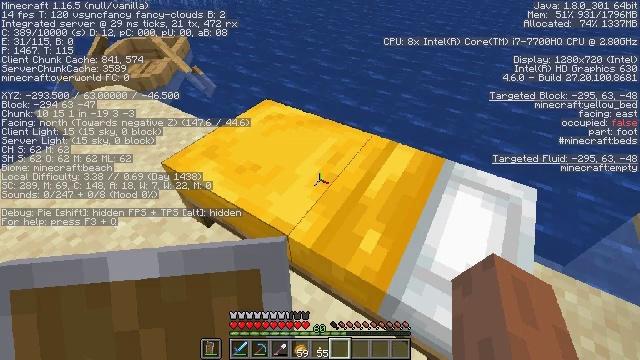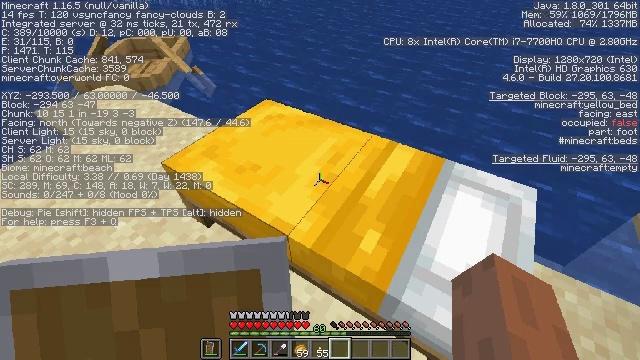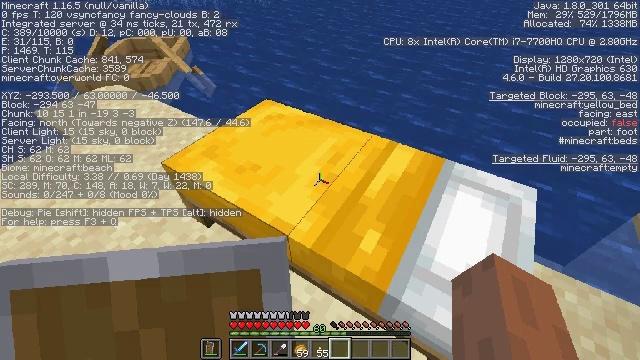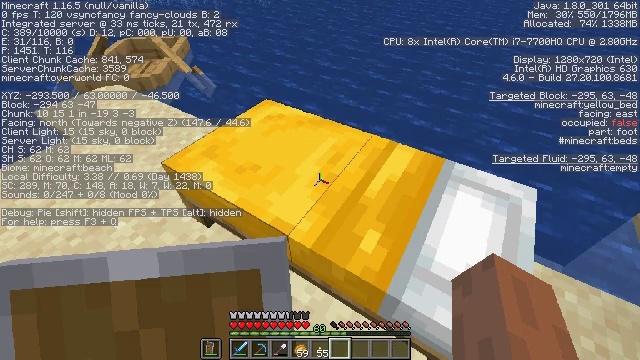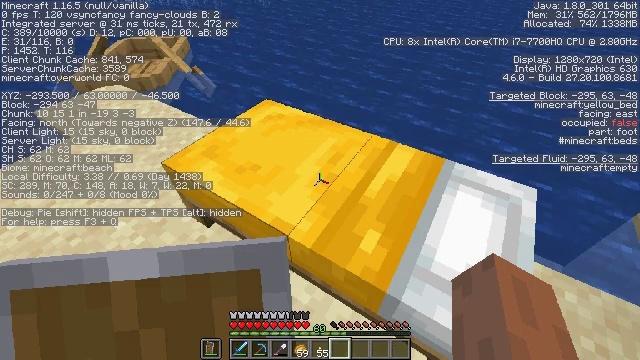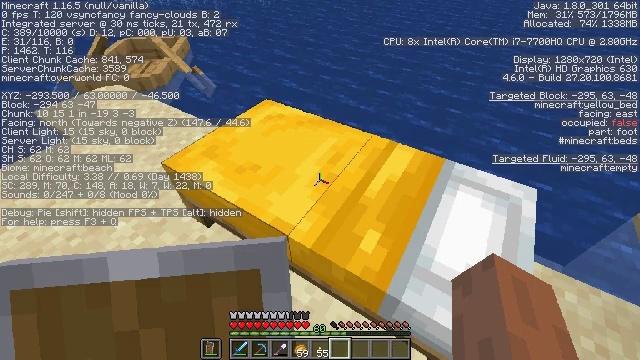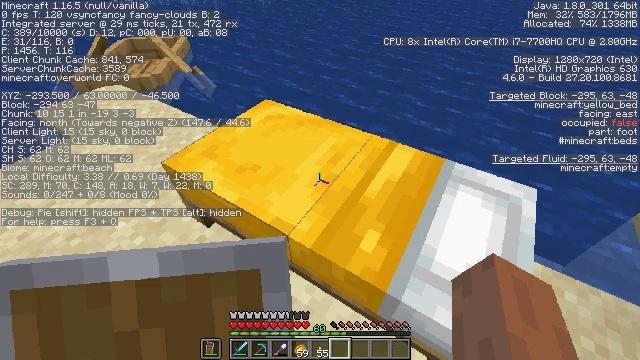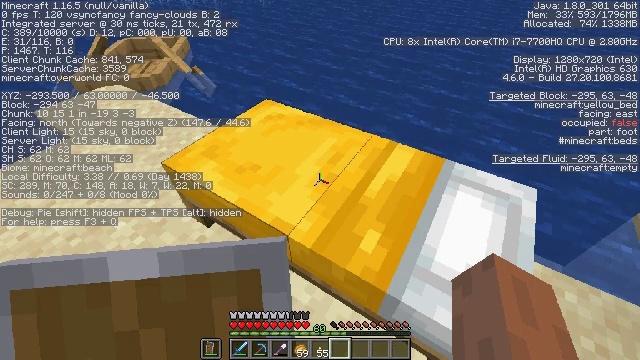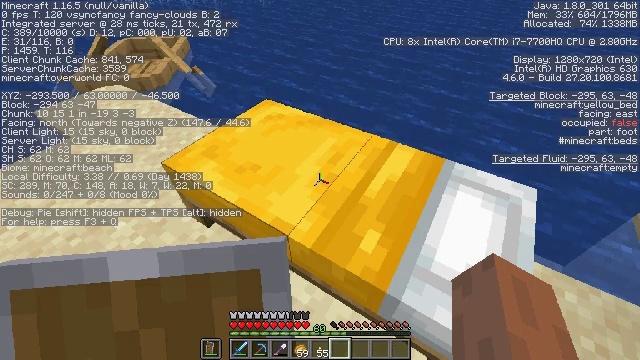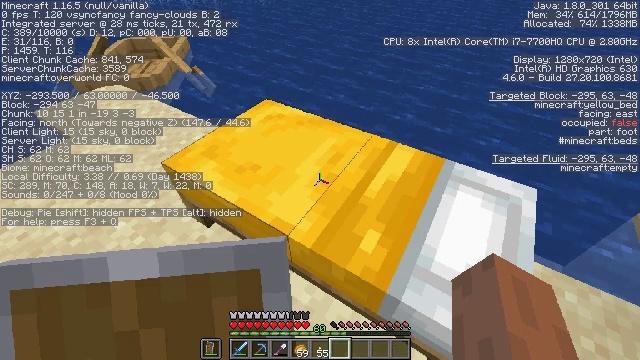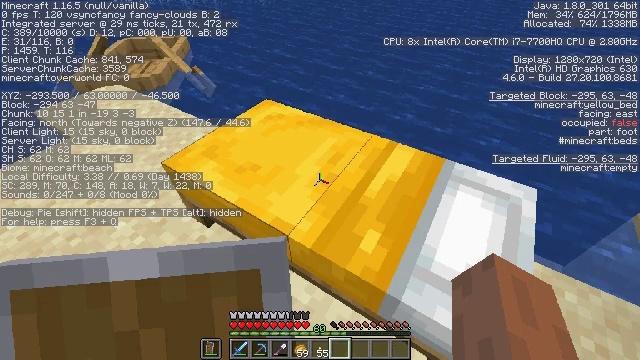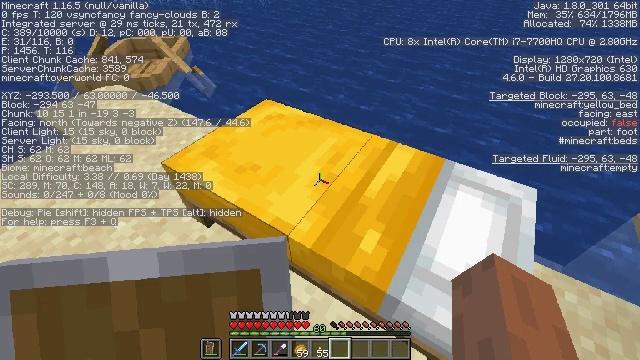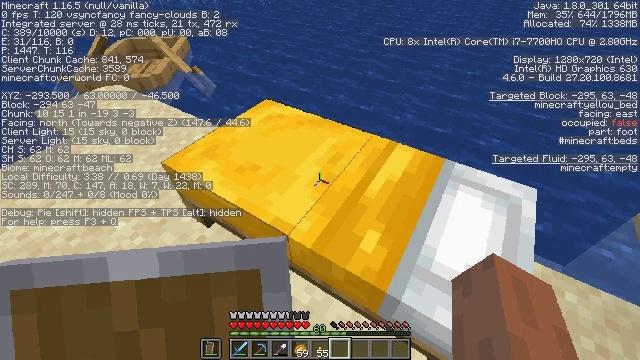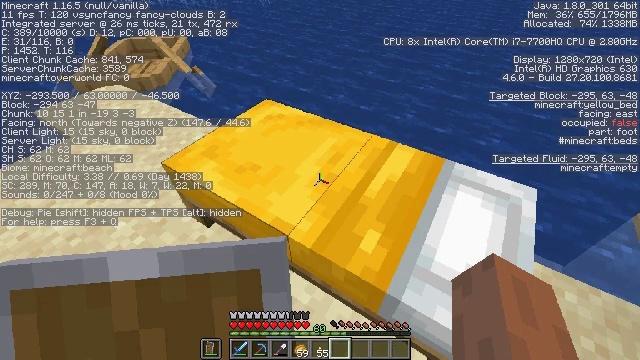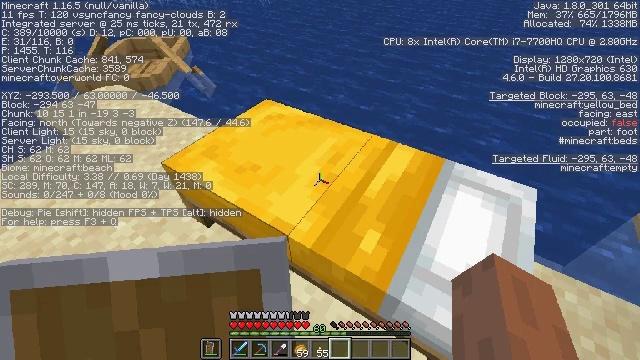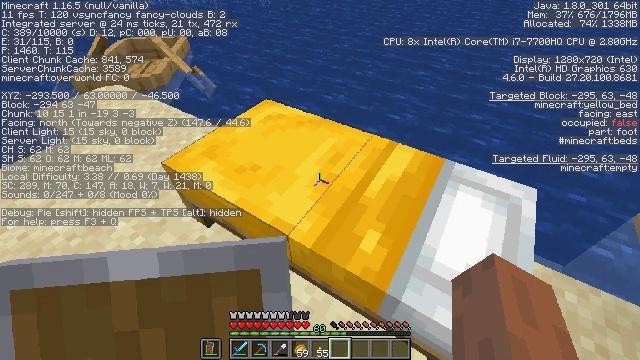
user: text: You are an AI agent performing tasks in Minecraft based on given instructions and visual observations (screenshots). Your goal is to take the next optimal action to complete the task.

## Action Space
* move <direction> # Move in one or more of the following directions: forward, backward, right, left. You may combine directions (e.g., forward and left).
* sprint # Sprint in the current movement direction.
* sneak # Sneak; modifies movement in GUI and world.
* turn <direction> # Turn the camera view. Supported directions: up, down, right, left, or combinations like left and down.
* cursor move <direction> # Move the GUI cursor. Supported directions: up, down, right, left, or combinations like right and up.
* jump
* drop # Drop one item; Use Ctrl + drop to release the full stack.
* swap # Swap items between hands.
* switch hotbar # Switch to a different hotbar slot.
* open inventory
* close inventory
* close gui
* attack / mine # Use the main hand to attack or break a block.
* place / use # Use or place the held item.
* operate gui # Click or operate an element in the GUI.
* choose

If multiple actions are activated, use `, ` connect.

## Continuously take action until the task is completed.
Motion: motion action
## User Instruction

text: Remove the yellow bed.
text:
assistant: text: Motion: no_op
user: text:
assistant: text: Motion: no_op
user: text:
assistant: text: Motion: no_op
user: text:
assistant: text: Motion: no_op
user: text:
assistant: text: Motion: no_op
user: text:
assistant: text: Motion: no_op
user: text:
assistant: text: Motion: no_op
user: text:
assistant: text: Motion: no_op
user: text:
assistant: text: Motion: no_op
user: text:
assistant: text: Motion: no_op
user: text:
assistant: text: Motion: no_op
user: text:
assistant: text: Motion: no_op
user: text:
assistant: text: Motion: no_op
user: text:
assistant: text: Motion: no_op
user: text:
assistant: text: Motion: no_op
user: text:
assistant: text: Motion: no_op
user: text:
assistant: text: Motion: no_op
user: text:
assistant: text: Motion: no_op
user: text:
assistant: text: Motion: no_op
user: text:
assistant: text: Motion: no_op
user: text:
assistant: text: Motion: no_op
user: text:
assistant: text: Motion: no_op
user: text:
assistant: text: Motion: no_op
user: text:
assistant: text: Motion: no_op
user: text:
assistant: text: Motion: no_op
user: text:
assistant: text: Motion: no_op
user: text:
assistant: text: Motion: no_op
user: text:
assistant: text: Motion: no_op
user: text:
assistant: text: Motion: no_op
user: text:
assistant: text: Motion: no_op